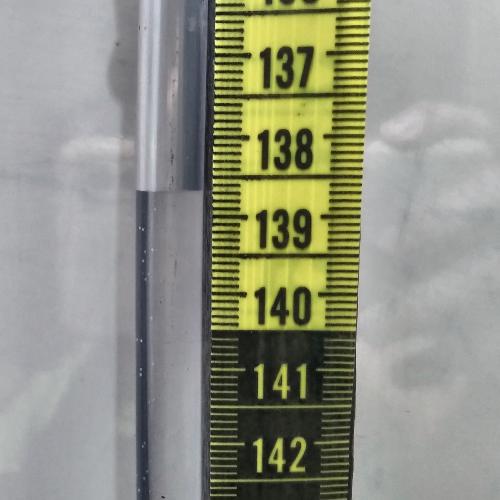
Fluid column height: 138.7 cm